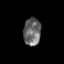
Tissue: skin
Cell type: Epithelial cells
Senescence score: 0.2168
Nuclear area (px): 464
Mean DAPI intensity: 105.976